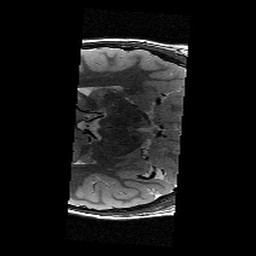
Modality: T2w
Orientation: axial
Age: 11
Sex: male
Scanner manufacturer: siemens
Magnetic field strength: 3 T
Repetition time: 9.23 s
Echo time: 0.067 s